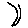
Label: moon